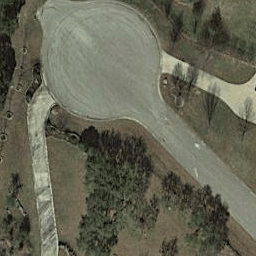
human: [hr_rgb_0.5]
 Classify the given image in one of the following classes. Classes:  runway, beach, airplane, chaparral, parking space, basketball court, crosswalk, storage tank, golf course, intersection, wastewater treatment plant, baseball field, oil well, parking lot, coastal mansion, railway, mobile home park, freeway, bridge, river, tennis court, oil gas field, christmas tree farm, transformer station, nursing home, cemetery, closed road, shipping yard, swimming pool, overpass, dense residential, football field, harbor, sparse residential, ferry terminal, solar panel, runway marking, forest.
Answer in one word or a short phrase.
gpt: closed road